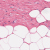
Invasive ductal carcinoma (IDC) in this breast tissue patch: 0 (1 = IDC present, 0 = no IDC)